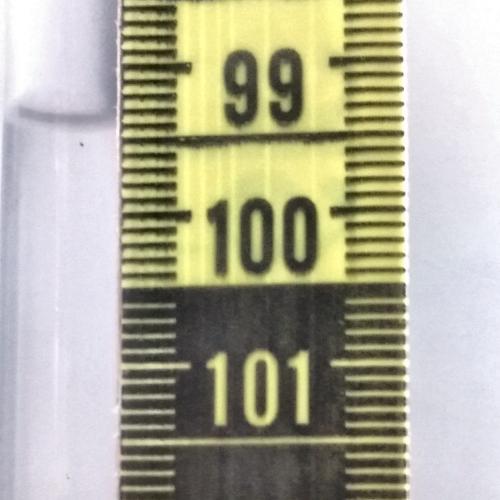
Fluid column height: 99.3 cm